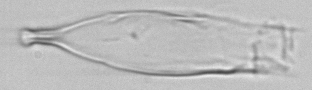
Label: Favella